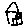
Label: house